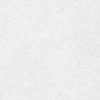
Atmospheric dust classification: dusty